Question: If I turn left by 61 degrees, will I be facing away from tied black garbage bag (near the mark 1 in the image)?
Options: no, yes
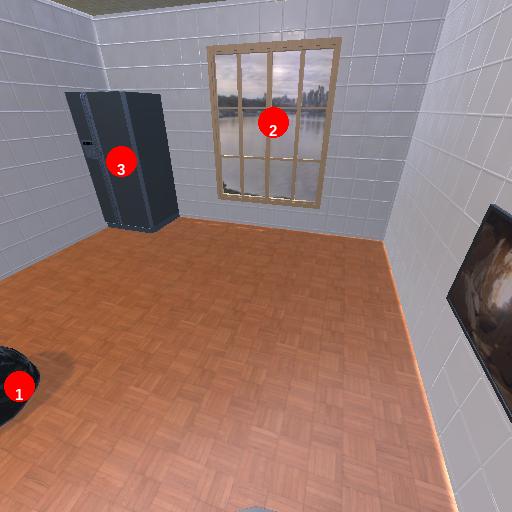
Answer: no